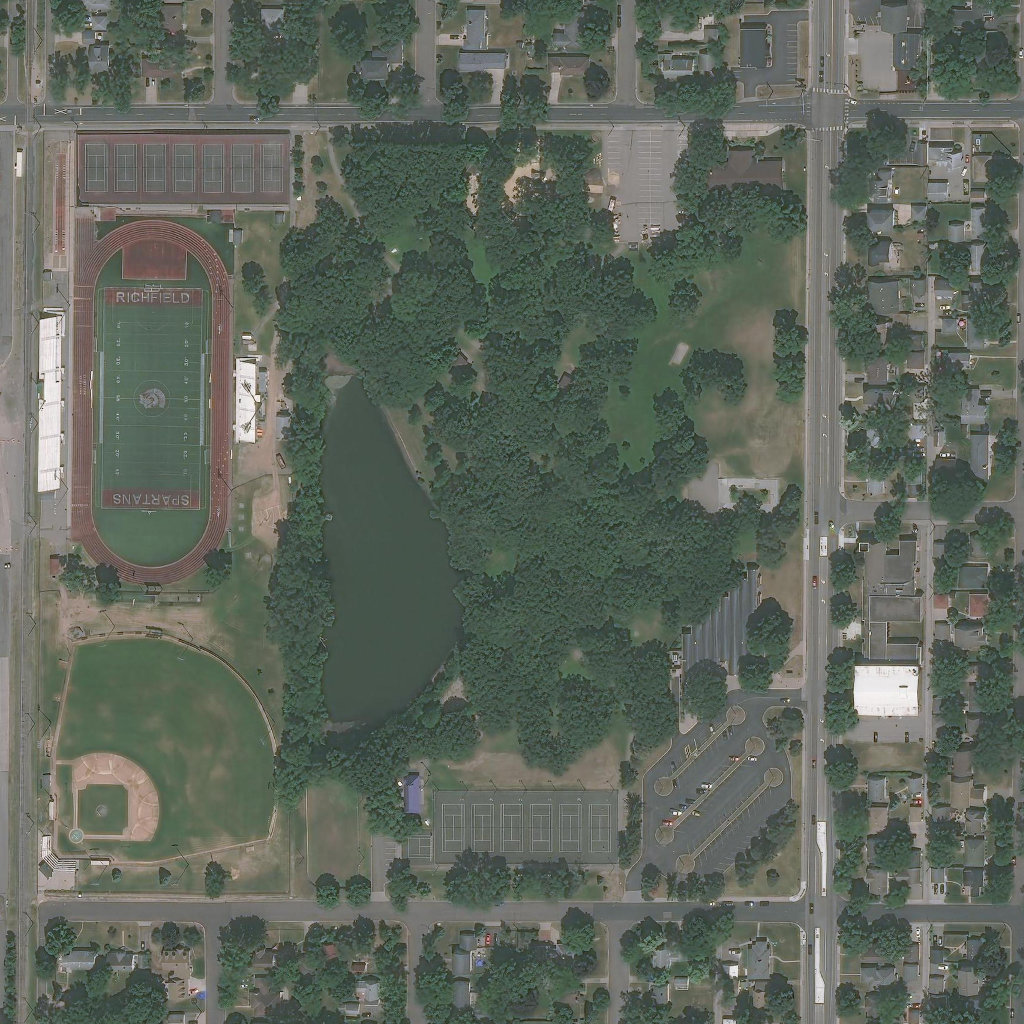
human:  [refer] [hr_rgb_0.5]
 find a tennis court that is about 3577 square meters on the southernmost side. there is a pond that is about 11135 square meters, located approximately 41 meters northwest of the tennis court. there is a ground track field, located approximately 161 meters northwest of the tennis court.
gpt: <box>[[39, 77, 60, 84, 0]]</box>

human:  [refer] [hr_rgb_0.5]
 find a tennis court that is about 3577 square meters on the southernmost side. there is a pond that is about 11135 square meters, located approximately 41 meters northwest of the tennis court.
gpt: <box>[[39, 77, 60, 84, 0]]</box>

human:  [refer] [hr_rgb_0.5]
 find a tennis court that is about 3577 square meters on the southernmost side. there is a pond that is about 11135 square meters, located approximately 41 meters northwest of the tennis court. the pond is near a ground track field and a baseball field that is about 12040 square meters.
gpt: <box>[[39, 77, 60, 84, 0]]</box>